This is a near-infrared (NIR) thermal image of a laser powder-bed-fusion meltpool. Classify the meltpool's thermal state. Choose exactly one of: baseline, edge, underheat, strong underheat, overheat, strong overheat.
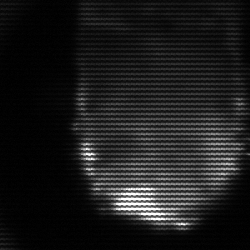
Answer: baseline